Question: Recently i asked a <URL> about getting multiple graphs within 1 picture. I got some pretty good answers but 1 question still remains.
How to change dots from my scatter plot into labels?
The plot looks like this
Now i want all the black dots to be changed to the rownames of the data.
The code i use for the plotting is as follows:
'''
plotAll<-function(data){
combs <- expand.grid(names(data), names(data))
out <- do.call(rbind, apply(combs, 1, function(x) {
tt <- data[, x]; names(tt) <- c("V1", "V2")
tt <- cbind(tt, id1 = x[1], id2 = x[2])
}))
library(plyr)
df.text=ddply(out[out$id1==out$id2,],.(id1,id2),summarise,
pos=max(V1)-(max(V1)-min(V1))/2)
out[out$id1==out$id2,c("V1","V2")]<-NA
ggplot(data = out, aes(x = V2, y = V1)) + geom_point(alpha = 0.5) +
facet_grid(id1 ~ id2,scales="fixed")+
geom_text(data=df.text,aes(pos,pos,label=id1)) + geom_abline( slope=1 ) +
ggtitle("Corralation between measured & calculated affinities") +
ylab("") + xlab("") + theme(panel.grid.minor.x=element_blank(), panel.grid.major.x=element_blank())
}
'''
I know i have to change the settings of 'geom_point(alpha=0.5)' to something with 'geom_text(label=rownames(data))' But that deletes my axes and places the rownames onto the y-axes and into my datapoints. So probably i did something wrong with the lay out of the plot but what it is remains a question.
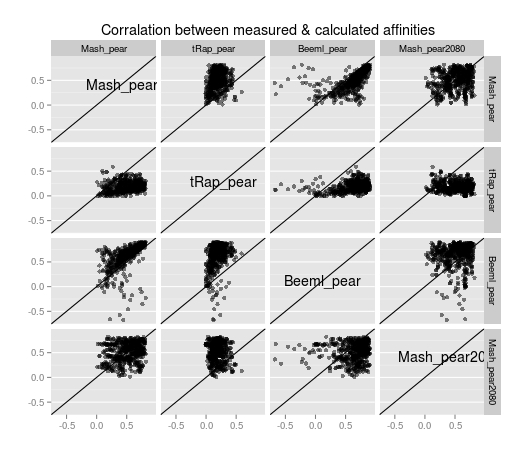
Answer: So it turned out to be much more difficult than I thought... the basic problem is the 'NA' values - 'geom_text' can't handle them. That's pretty easy to fix by doing:
'''
geom_text(data = out[!is.na(out$V1),], label = "test")
'''
But when you go to do 'rownames' as the label it gets problematic. I didn't figure out why, but got around it quickly by adding a label column to your dataframe. Full function below.
'''
plotAll<-function(data){
combs <- expand.grid(names(data), names(data))
out <- do.call(rbind, apply(combs, 1, function(x) {
tt <- data[, x]; names(tt) <- c("V1", "V2")
tt <- cbind(tt, id1 = x[1], id2 = x[2])
}))
library(plyr)
df.text=ddply(out[out$id1==out$id2,],.(id1,id2),summarise,
pos=max(V1)-(max(V1)-min(V1))/2)
out[out$id1==out$id2,c("V1","V2")]<-NA
out$labels <- rownames(out)
ggplot(data = out, aes(x = V2, y = V1)) + geom_text(data = out[!is.na(out$V1),], aes(label = labels)) +
facet_grid(id1 ~ id2,scales="fixed")+
geom_text(data=df.text,aes(pos,pos,label=id1)) + geom_abline( slope=1 ) +
ggtitle("Corralation between measured & calculated affinities") +
ylab("") + xlab("") + theme(panel.grid.minor.x=element_blank(), panel.grid.major.x=element_blank())
}
plotAll(data)
'''